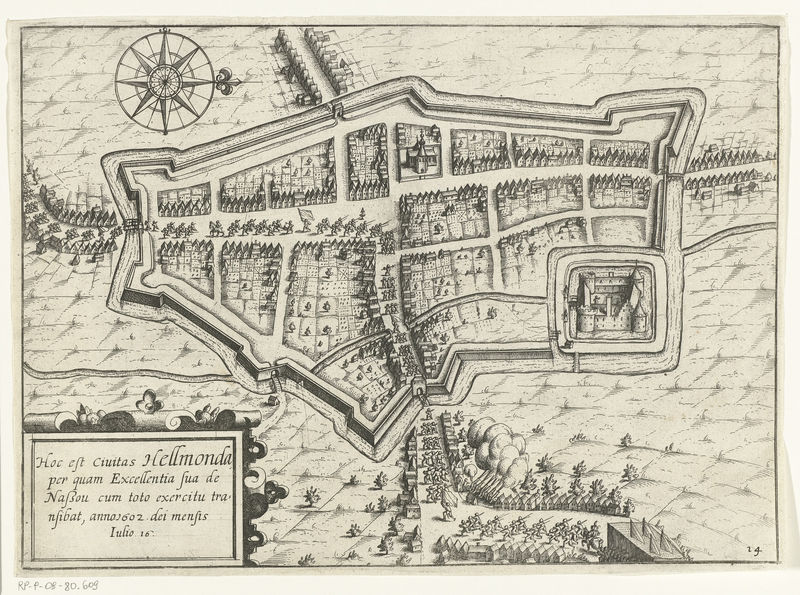
Titel: Inname van Helmond door Maurits
Künstler: Lambert Cornelisz.
Standort: Amsterdam
Institution: Rijksmuseum
Schlagwörter: baum, berg, wasser, bäume, landschaft, stadt, grau, straße, haus, park, schloss, weg, alt, feld, felder, häuser, wege, wald, flagge, mauer, krieg, umriss, burg, text, karte, plan, beschreibung, latein, lateinisch, stadtplan, flage, orientierung, windrose, kompass, zusammen, nord, getrennt, stadtmauern, hellmonda